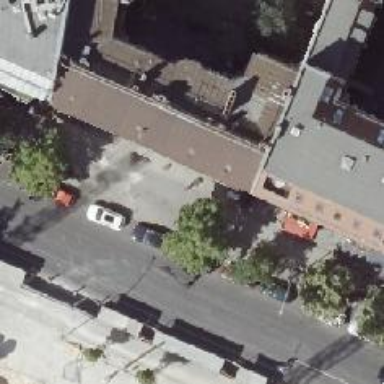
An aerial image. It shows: Bar.